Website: walmart
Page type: payment
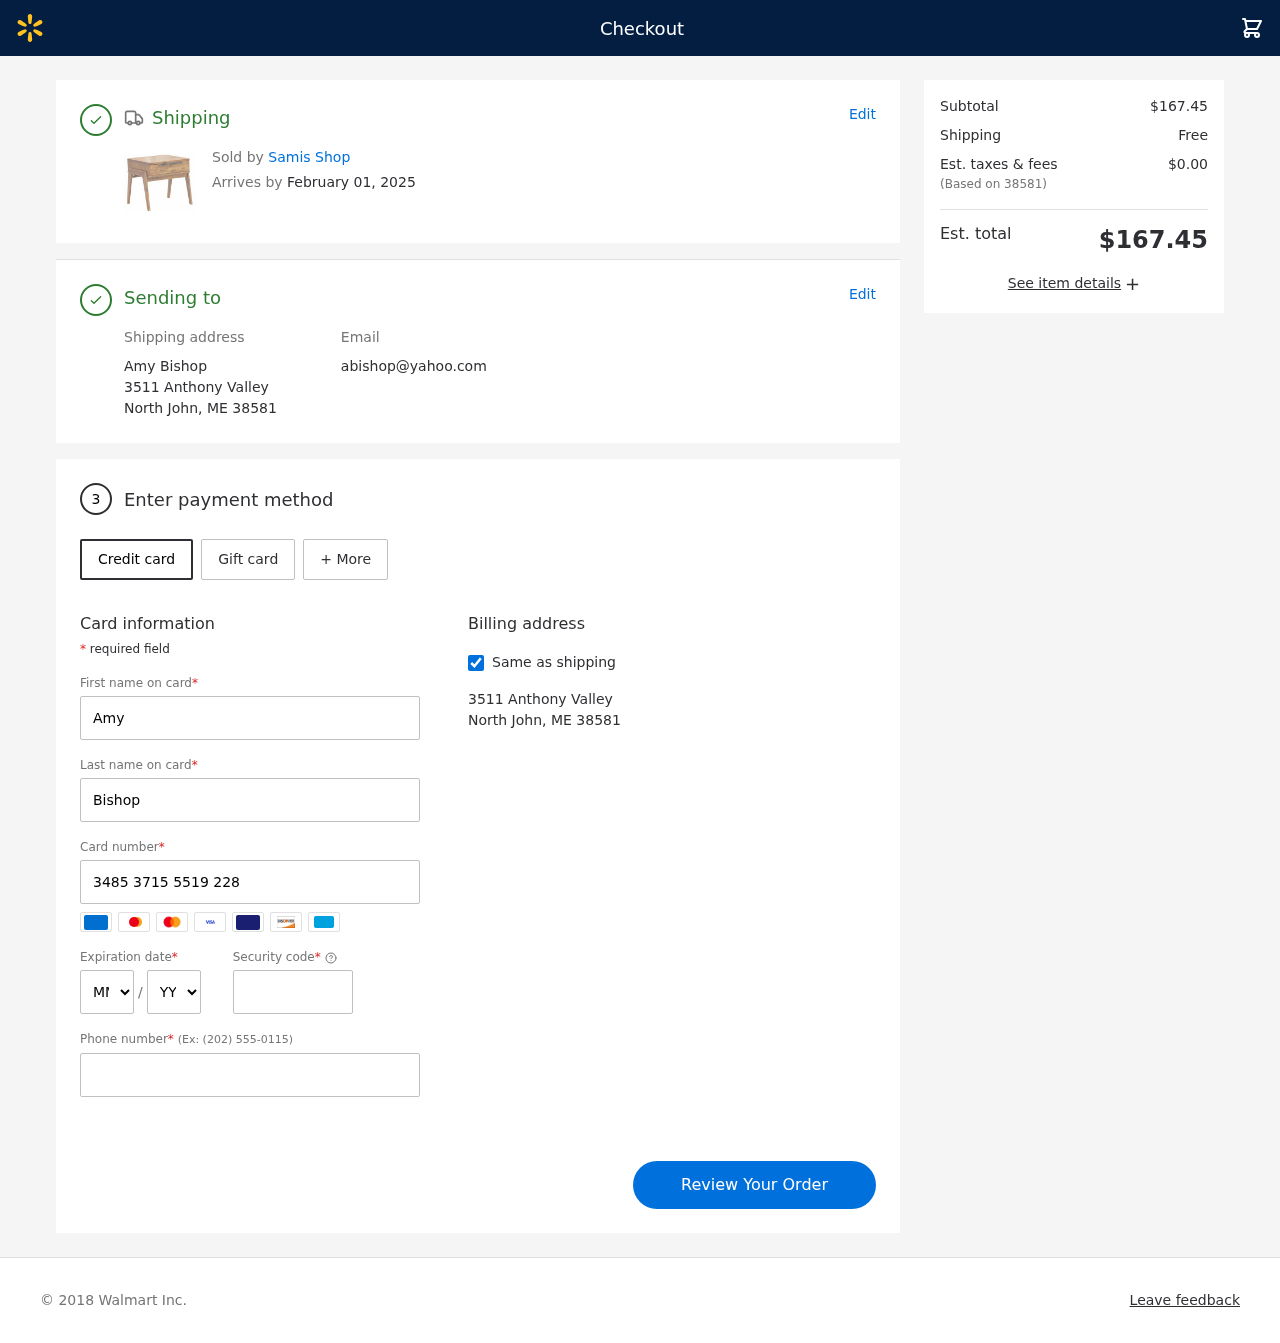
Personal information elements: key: PII_CARD_CVV
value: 3231
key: PII_CARD_EXPIRY_MONTH
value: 09
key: PII_CARD_EXPIRY_YEAR
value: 27
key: PII_CARD_NUMBER
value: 3485 3715 5519 228
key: PII_CITY_STATE_ZIP
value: North John, ME 38581
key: PII_EMAIL
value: abishop@yahoo.com
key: PII_FIRSTNAME
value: Amy
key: PII_FULLNAME
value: Amy Bishop
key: PII_LASTNAME
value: Bishop
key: PII_PHONE
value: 4673843405
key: PII_POSTCODE
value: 38581
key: PII_STREET
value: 3511 Anthony Valley
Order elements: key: ORDER_DELIVERY_DATE
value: February 01, 2025
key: ORDER_SUBTOTAL
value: $167.45
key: ORDER_SHIPPING_COST
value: Free
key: ORDER_TAX
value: $0.00
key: ORDER_TOTAL
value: $167.45